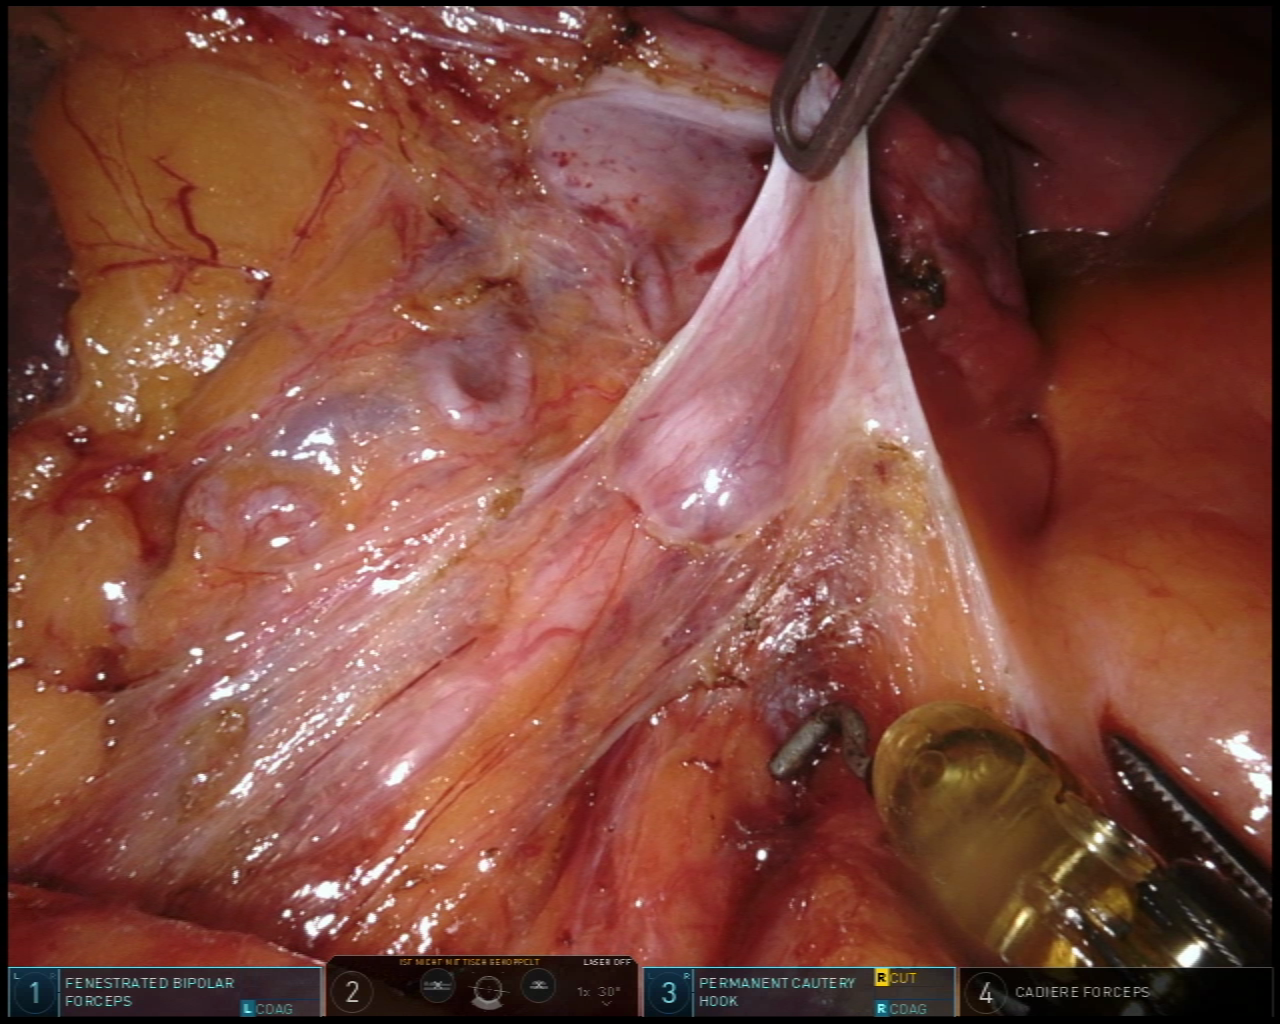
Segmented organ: ureter
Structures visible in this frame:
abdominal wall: no
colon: no
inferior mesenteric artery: no
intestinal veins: no
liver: no
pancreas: no
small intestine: no
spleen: no
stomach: no
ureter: yes
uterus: yes
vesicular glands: no